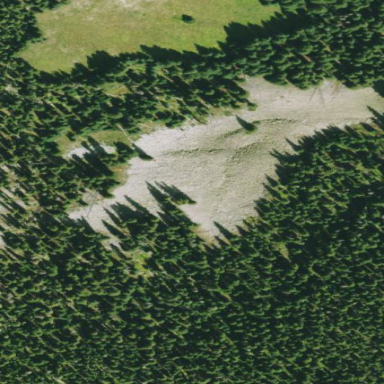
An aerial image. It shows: Scree landscape.